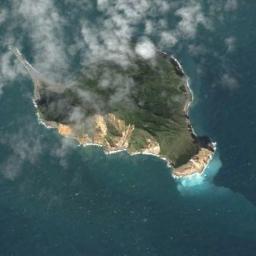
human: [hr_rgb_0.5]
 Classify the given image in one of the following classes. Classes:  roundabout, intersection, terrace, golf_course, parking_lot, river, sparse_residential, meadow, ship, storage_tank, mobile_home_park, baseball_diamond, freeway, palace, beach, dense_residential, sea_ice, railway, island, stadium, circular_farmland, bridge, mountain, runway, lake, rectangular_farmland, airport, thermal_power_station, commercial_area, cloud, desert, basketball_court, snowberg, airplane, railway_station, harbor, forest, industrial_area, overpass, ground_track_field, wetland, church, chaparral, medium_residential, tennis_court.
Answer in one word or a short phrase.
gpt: island